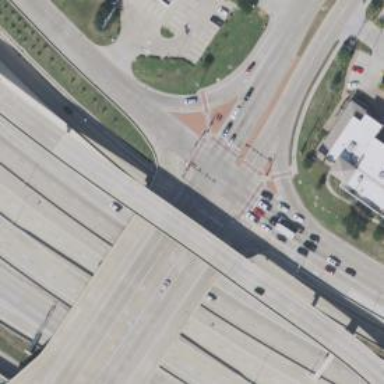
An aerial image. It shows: Secondary link road crossing over bridge.